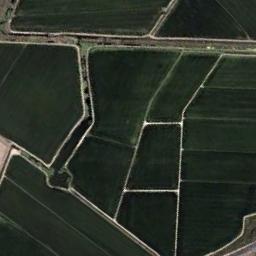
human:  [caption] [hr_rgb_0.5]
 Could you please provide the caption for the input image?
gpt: Some dark green rectangular farmlands of different sizes are on the ground and some paths go through the farmlands .

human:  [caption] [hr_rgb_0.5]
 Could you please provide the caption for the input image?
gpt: Several dirt roads are in rectangular farmlands .

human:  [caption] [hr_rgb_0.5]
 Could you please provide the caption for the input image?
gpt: Dozens of green rectangular farmland of different sizes .

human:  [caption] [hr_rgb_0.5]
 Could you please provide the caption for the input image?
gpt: There are some deep green rectangular farmland .

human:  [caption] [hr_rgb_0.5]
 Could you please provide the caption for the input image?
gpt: There are some green rectangular farmlands .